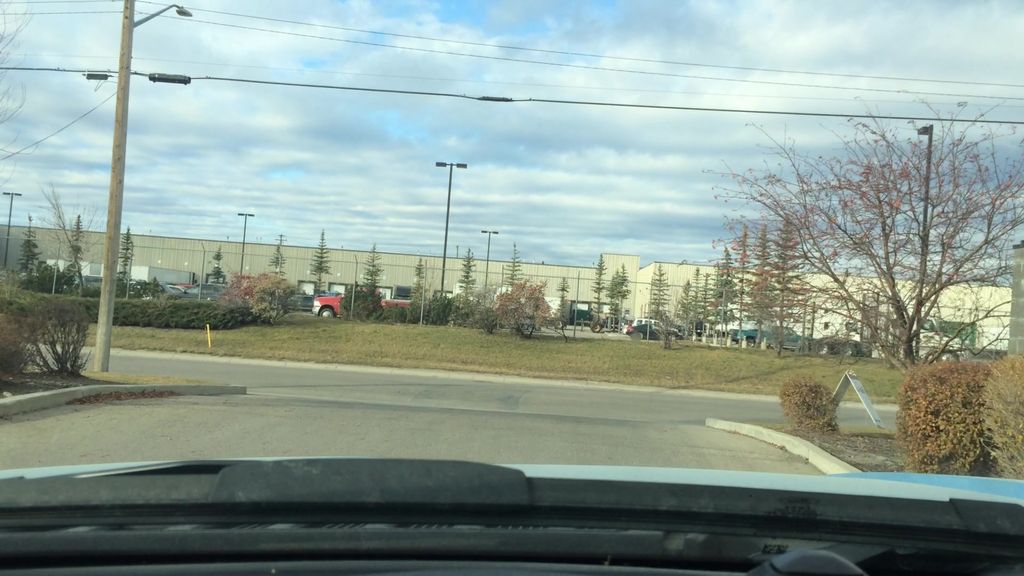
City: calgary